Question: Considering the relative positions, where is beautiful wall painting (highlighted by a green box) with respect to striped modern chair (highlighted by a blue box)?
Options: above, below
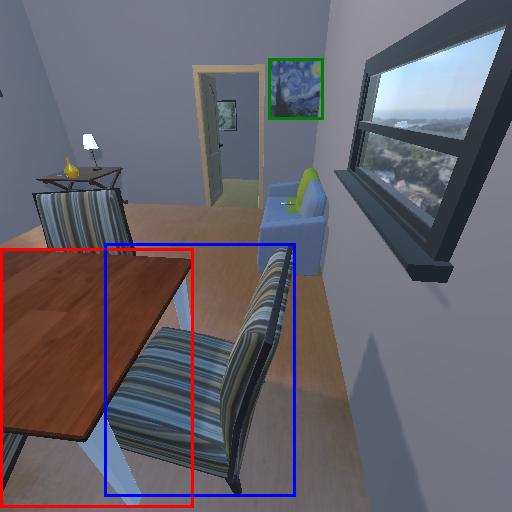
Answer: above